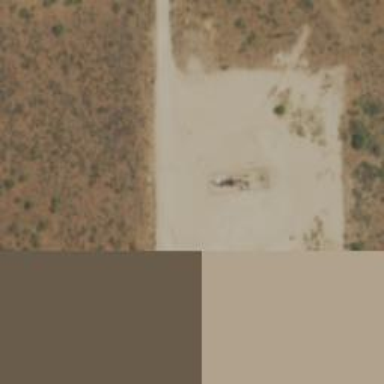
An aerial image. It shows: Petroleum well.